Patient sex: M
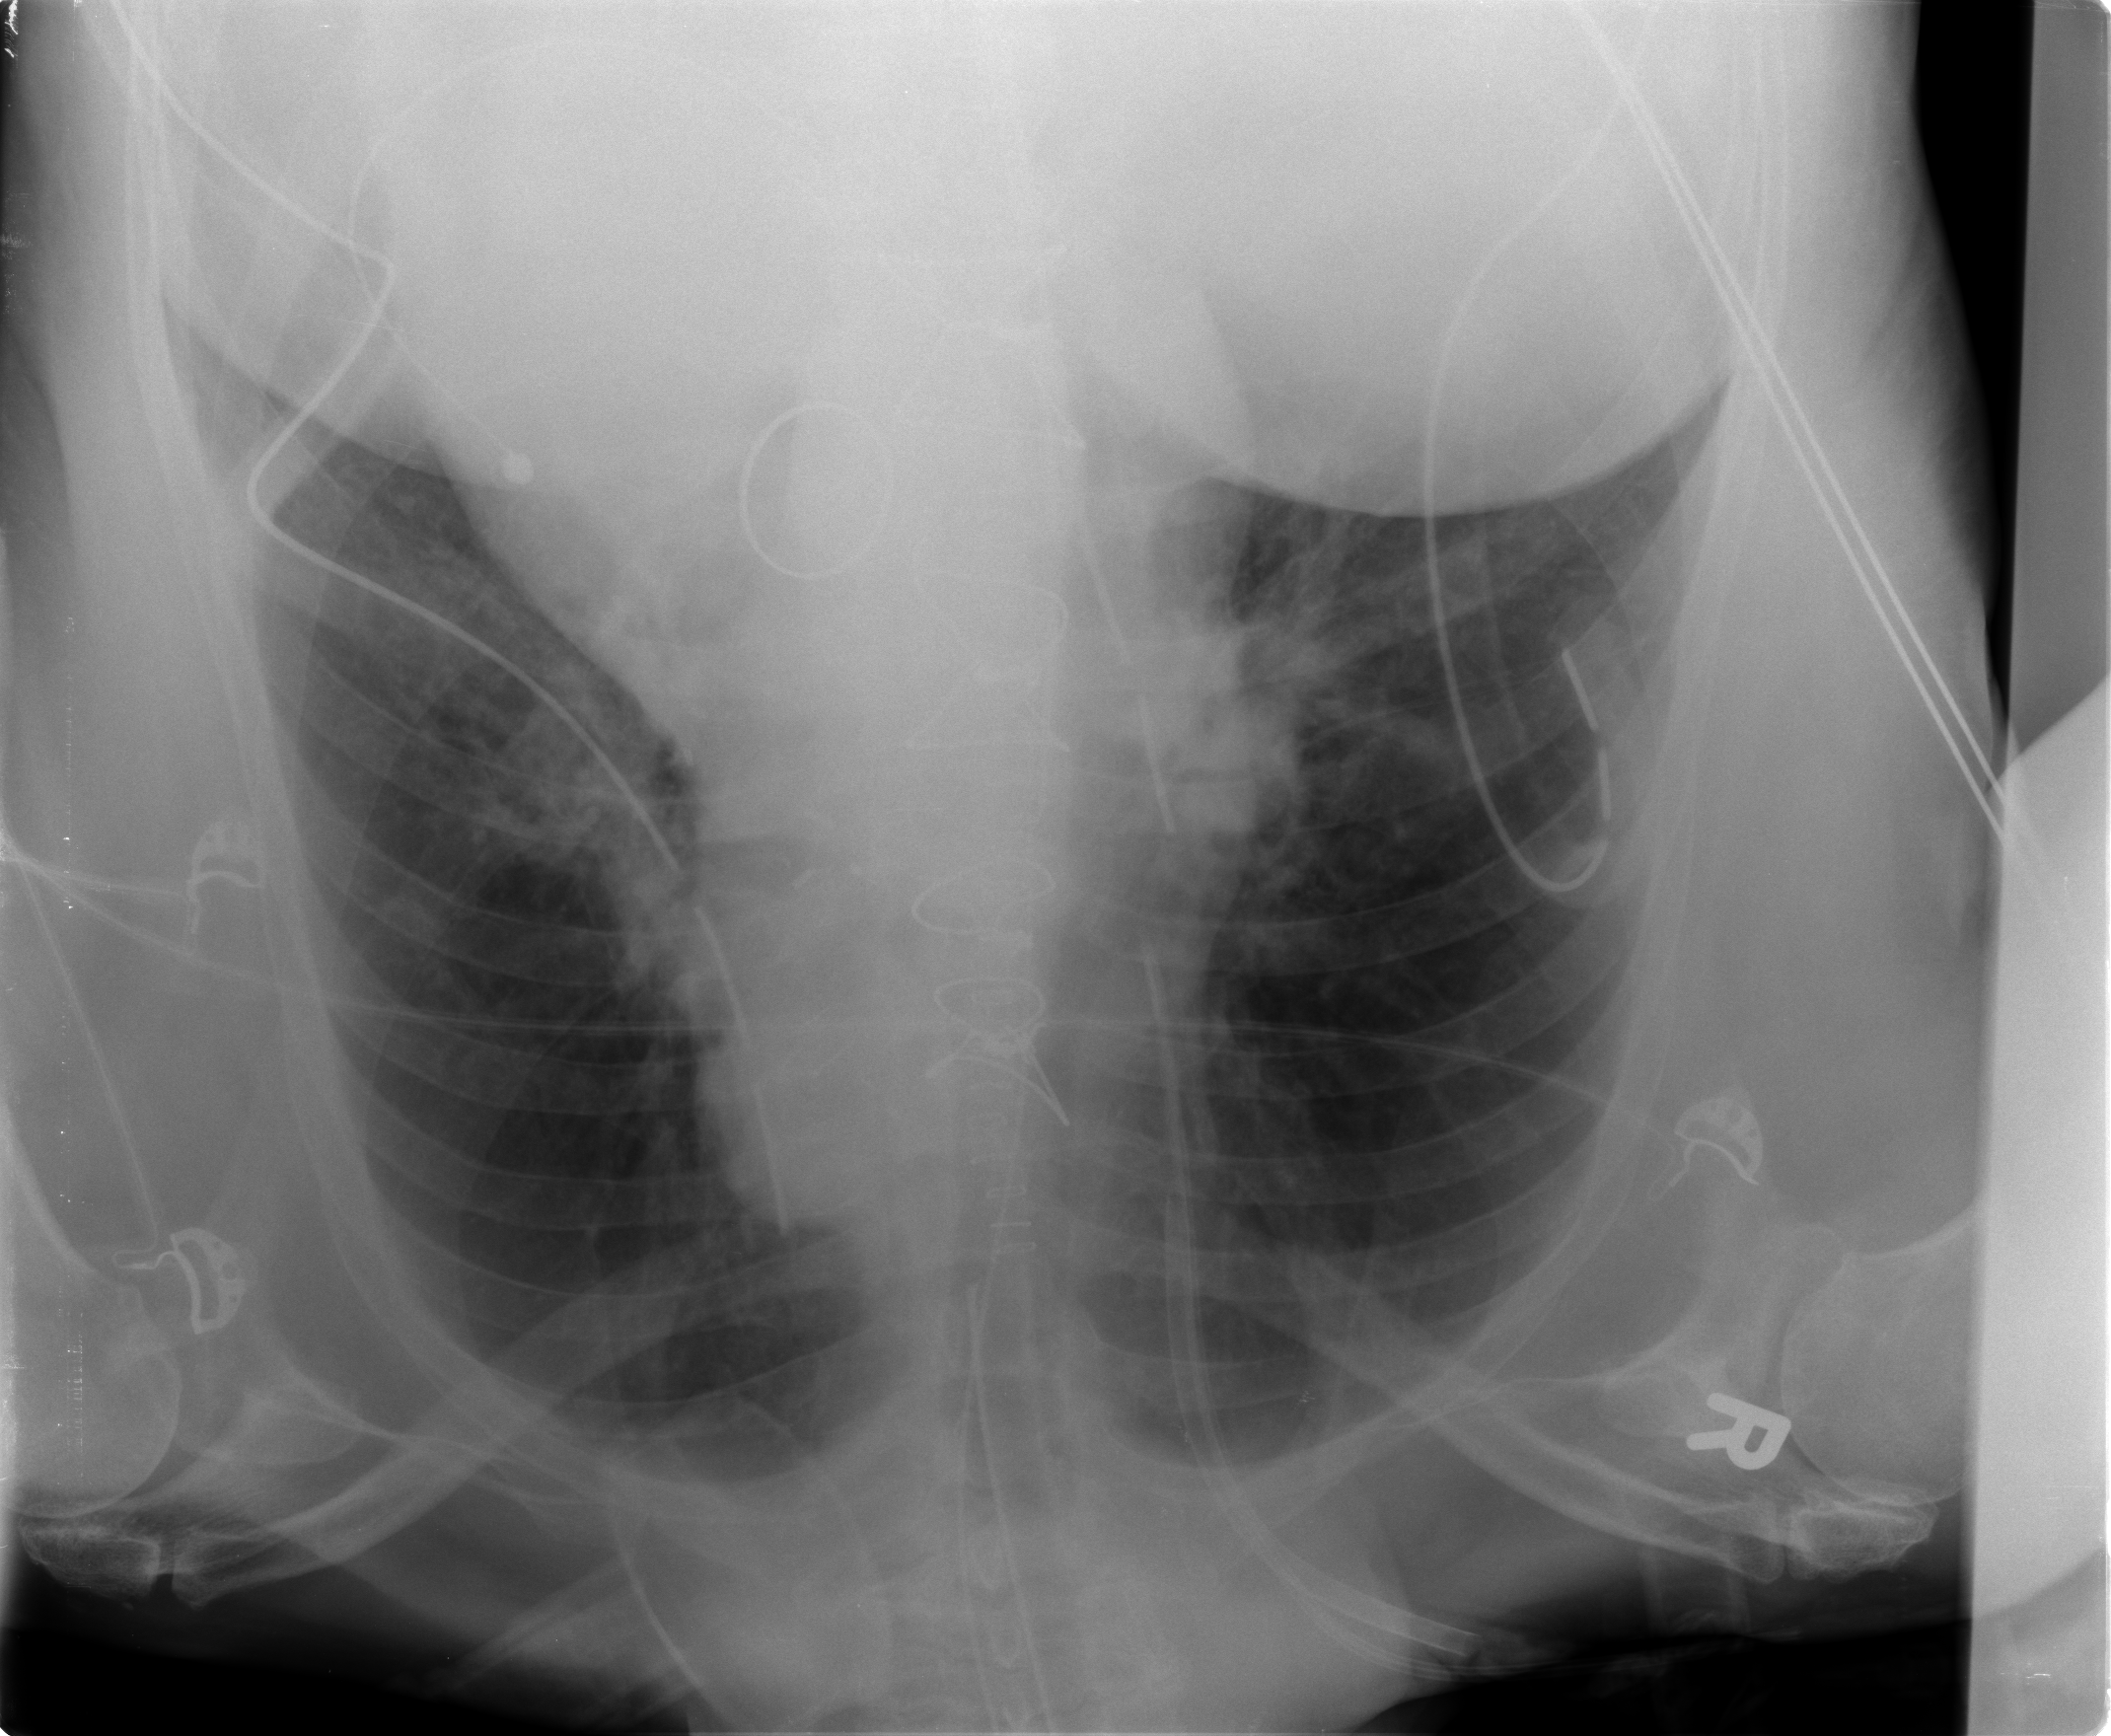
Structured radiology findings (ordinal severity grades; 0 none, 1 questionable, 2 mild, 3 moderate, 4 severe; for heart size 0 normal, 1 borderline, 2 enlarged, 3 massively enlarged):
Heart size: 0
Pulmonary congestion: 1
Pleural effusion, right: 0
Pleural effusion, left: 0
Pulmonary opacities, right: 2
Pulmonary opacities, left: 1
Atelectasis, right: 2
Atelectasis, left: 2